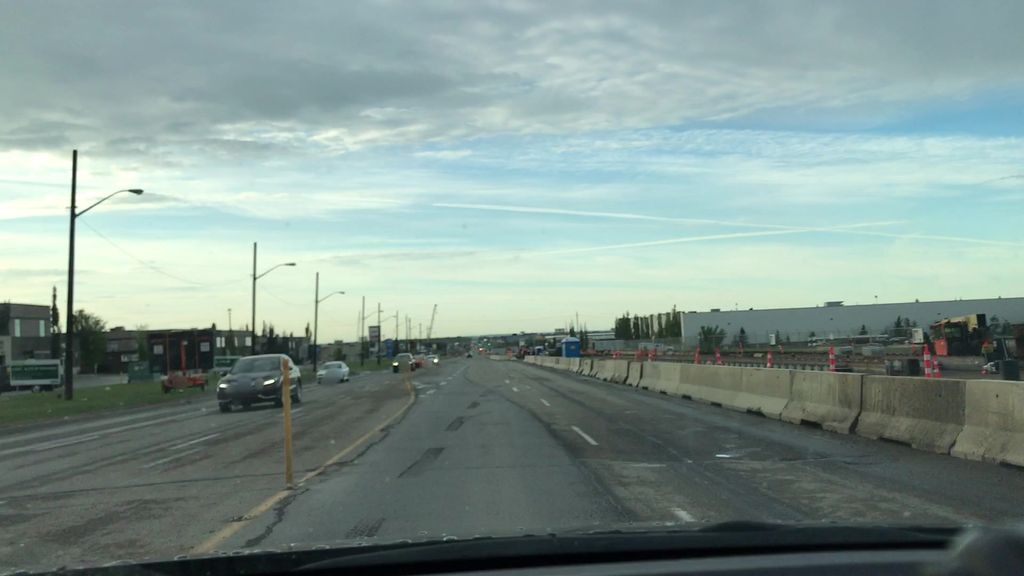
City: edmonton